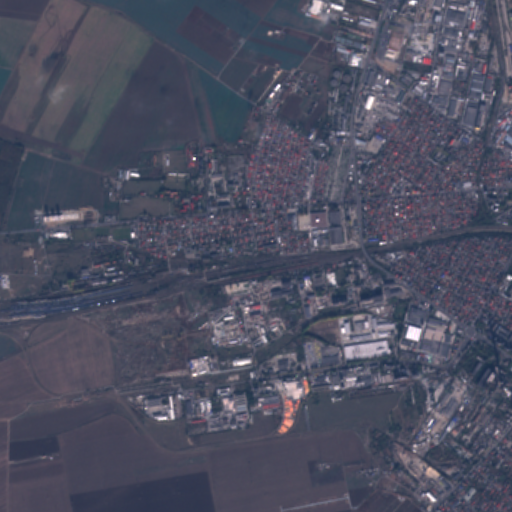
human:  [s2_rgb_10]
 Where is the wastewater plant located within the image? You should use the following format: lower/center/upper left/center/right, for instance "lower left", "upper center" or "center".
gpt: The wastewater plant is located in the upper right of the image.
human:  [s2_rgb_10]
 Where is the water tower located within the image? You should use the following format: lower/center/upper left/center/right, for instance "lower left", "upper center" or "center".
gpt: The water tower is located in the center left of the image.
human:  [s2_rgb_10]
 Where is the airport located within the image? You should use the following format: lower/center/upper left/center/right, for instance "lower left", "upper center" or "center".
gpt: There is no airport in the image.